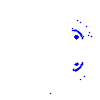
Particle: pion